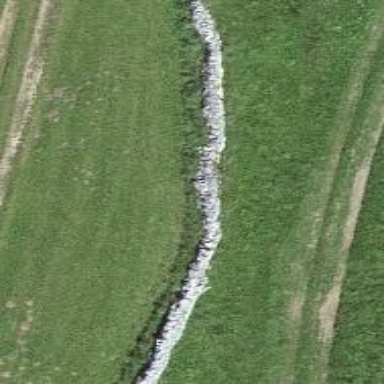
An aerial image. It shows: Wall barrier.